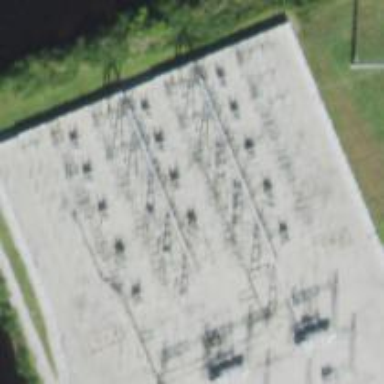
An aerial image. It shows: Switch for power supply.